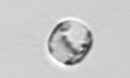
Label: Thalassiosira